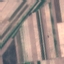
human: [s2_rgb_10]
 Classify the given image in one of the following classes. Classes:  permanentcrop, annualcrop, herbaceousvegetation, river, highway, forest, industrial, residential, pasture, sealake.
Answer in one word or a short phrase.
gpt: AnnualCrop